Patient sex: M
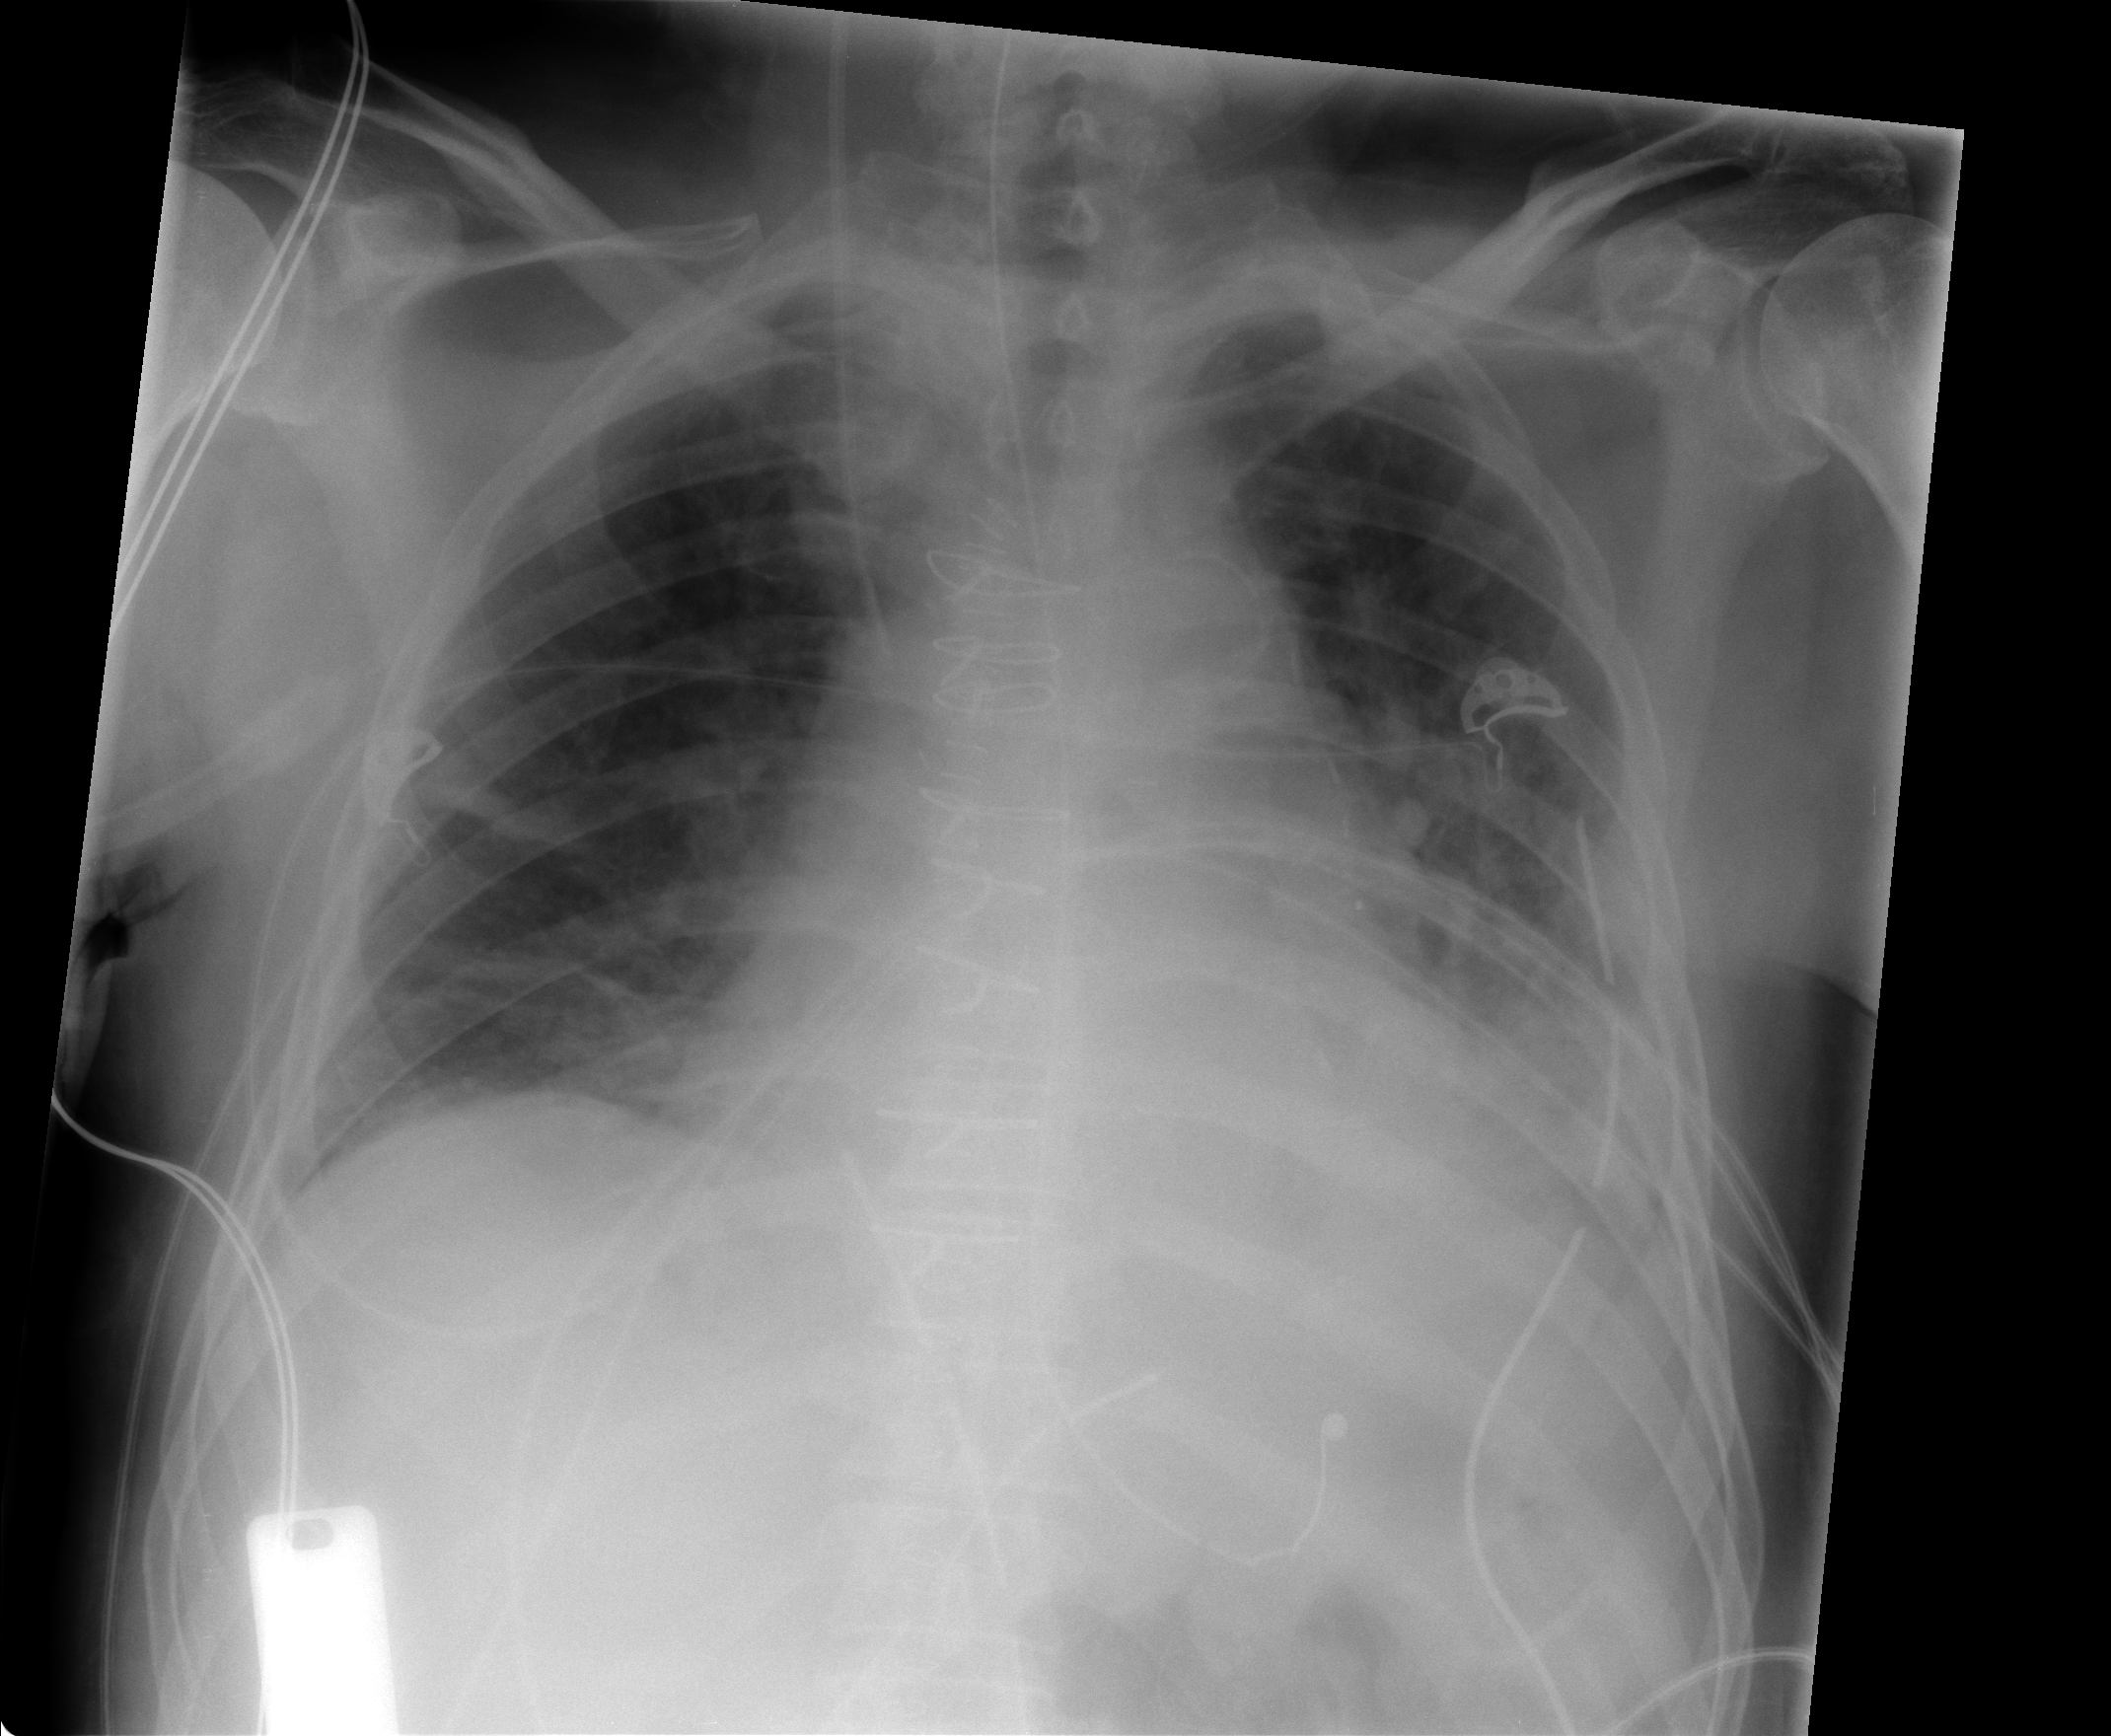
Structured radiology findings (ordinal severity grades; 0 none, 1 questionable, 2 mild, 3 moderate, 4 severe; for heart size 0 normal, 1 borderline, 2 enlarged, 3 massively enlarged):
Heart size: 2
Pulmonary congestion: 2
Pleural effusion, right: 0
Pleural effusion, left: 1
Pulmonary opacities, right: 0
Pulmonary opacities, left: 0
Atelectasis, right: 2
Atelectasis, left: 2